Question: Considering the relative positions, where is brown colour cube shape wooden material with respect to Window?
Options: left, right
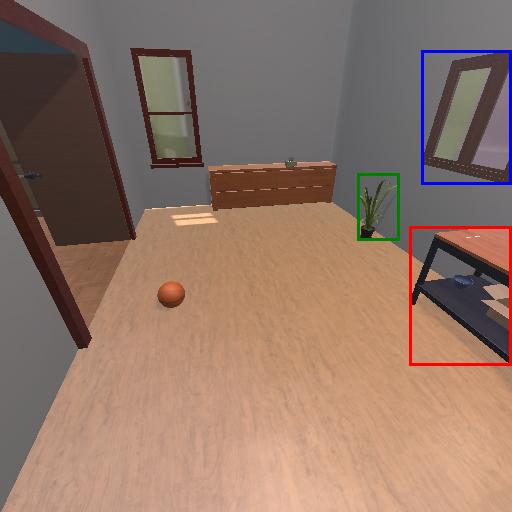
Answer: left